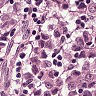
Metastatic tissue present: yes